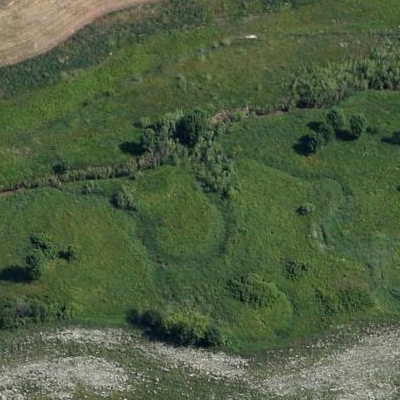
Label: aGrass